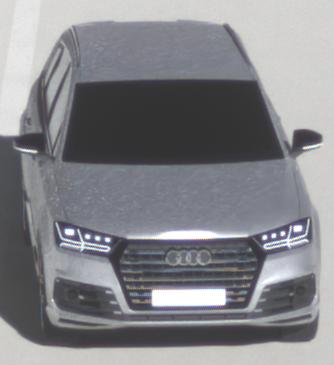
Make: Audi
Model: SQ7
Detailed model: -
Model produced from: 2016
Model produced until: 2018
Doors: 5
Color: white
Road condition: dry road
Daytime: morning or afternoon
Contrast: high contrast